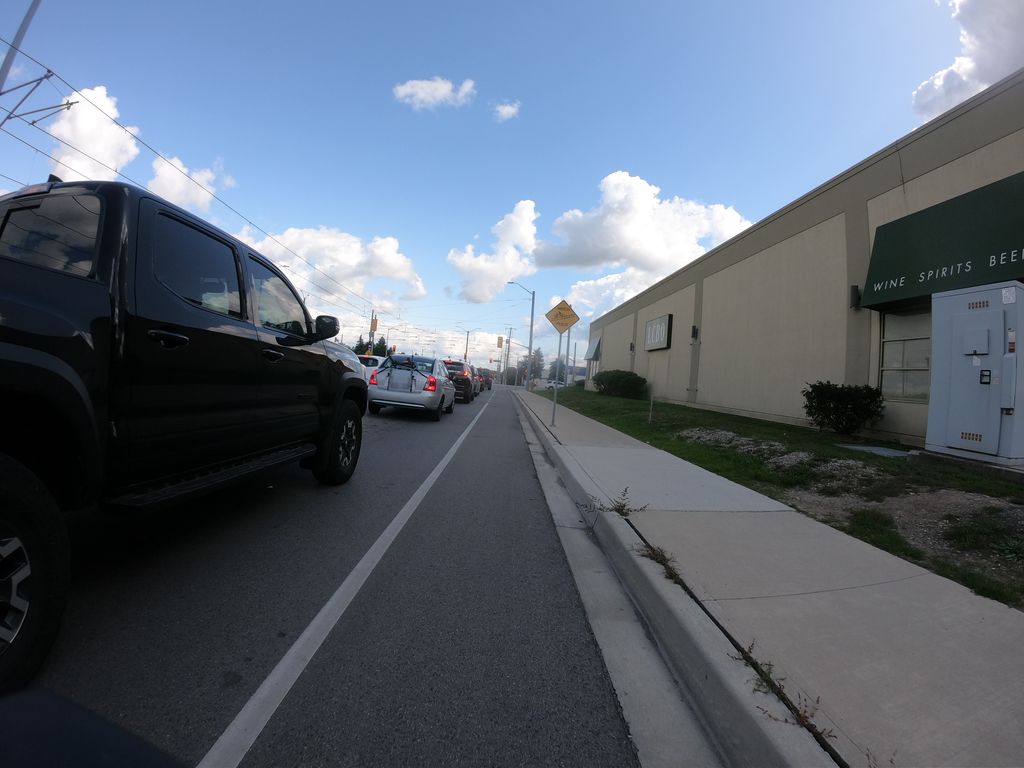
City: kitchener-waterloo